【题型】选择题　【知识点】解析几何　【难度】easy
（2025·上海普陀·二模）设 $a > 0, b > 0$，点 $M(x_0, y_0)$，$O$ 是坐标原点，$|OM| = a$，$F$ 是双曲线 $\Gamma: \dfrac{x^2}{a^2} - \dfrac{y^2}{b^2} = 1$ 的左焦点，若直线 $l: x_0x + y_0y = a^2$ 经过点 $F$，且与双曲线 $\Gamma$ 的右支在第一象限内交于 $P$ 点，则双曲线 $\Gamma$ 的离心率的一个可能的值是（  ）

\vspace{1em}
A. $\dfrac{\sqrt{5}}{2}$ \quad\quad B. $\dfrac{\sqrt{6}}{2}$ \quad\quad C. $\dfrac{\sqrt{7}}{2}$ \quad\quad D. $\dfrac{\sqrt{11}}{2}$
【解答】
【答案】D

【分析】先确定直线 $l$ 与圆 $x^2 + y^2 = a^2$ 的位置关系，表示出直线 $l$ 的斜率，数形结合，根据直线斜率与双曲线渐近线斜率的关系，得到 $a, b$ 的关系，求出离心率的取值范围，即可进行判断。

【详解】如图：

因为 $|OM| = a$，所以 $M$ 点的轨迹是以 $O$ 为圆心，以 $a$ 为半径的圆，方程为：$x^2 + y^2 = a^2$。

因为点 $O$ 到直线 $l: x_0x + y_0y - a^2 = 0$ 的距离为：$d = \dfrac{a^2}{\sqrt{x_0^2 + y_0^2}} = \dfrac{a^2}{a} = a$，

所以直线 $l$ 与圆 $x^2 + y^2 = a^2$ 相切。

又 $l$ 过点 $F(-c, 0)$，且 $c^2 = a^2 + b^2$，直线 $l$ 与双曲线 $\Gamma$ 的右支在第一象限内交于 $P$ 点，

所以直线 $l$ 的斜率为：$k_l = \dfrac{|OM|}{|FM|} = \dfrac{a}{b}$。

又一、三象限双曲线的渐近线的斜率为：$\dfrac{b}{a}$。

又 $\dfrac{b}{a} > \dfrac{a}{b} \Rightarrow b^2 > a^2 \Rightarrow c^2 - a^2 > a^2 \Rightarrow c^2 > 2a^2 \Rightarrow \dfrac{c^2}{a^2} > 2$。

即 $e^2 > 2 \Rightarrow e > \sqrt{2}$。

故选：D。

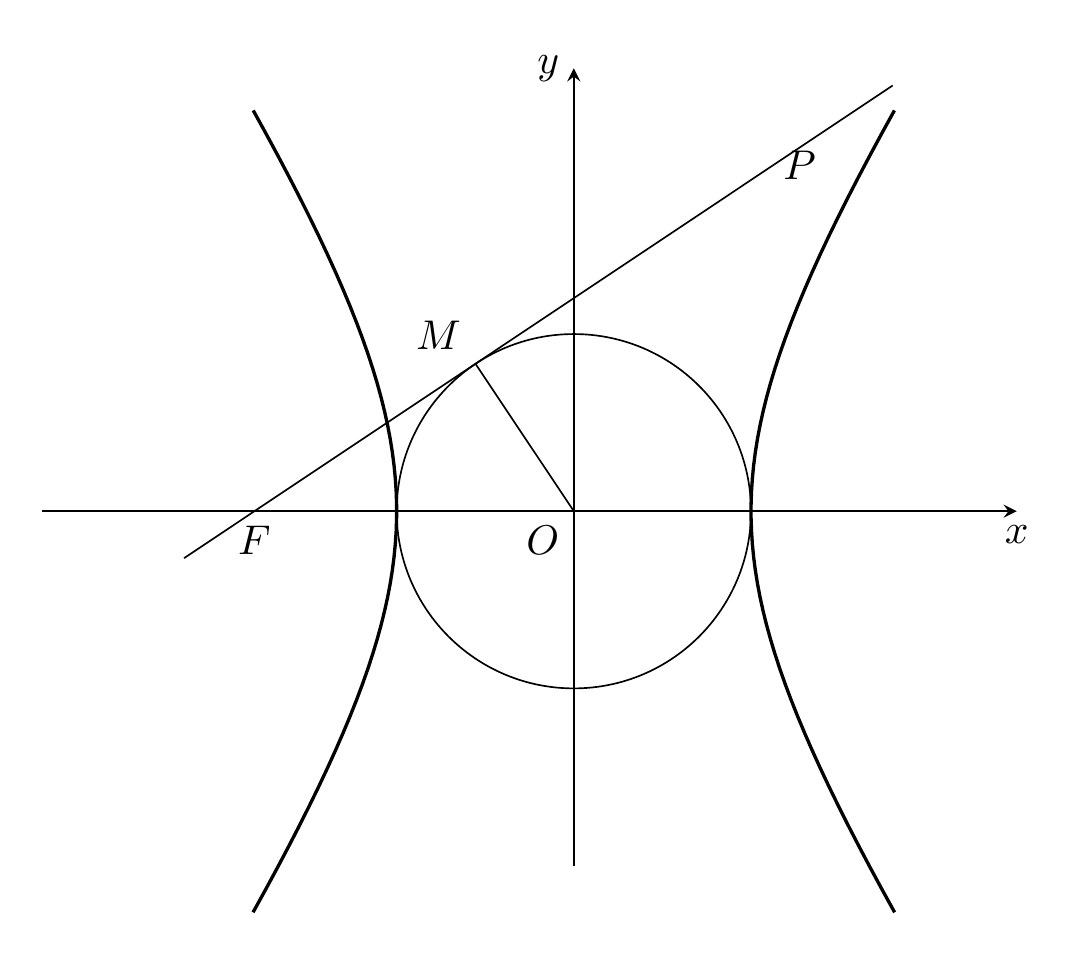